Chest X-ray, PA view. Patient: 34 years old, sex M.
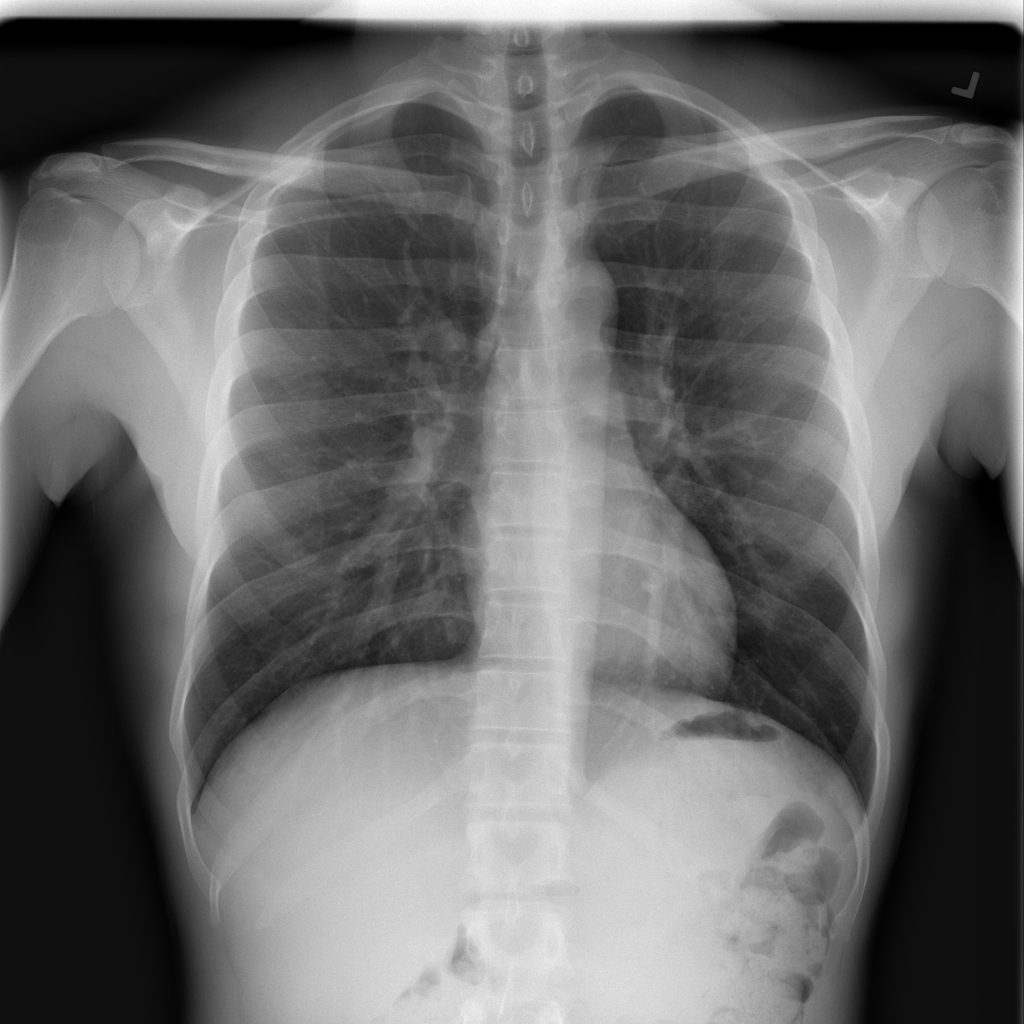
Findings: No Finding